Question: I am having a weird problem with the EditText.setError(CharSequence error) method.
This is what it is happening to me:

As you can see, the arrow of the message with the information "Let's write a lot to have the problem with the error message!!" is pointing not to the field where the error is, but to the third EditText! (even when there is not even setError method on that EditText).
I have tried to change the error message by doing the same as in here:
<URL>
but the result is that I can remove the message text of the EditText, or to change the icon itself, but not to change the message.
Anybody knows how to change this error message to remove that arrow?
Thanks a lot for your help!
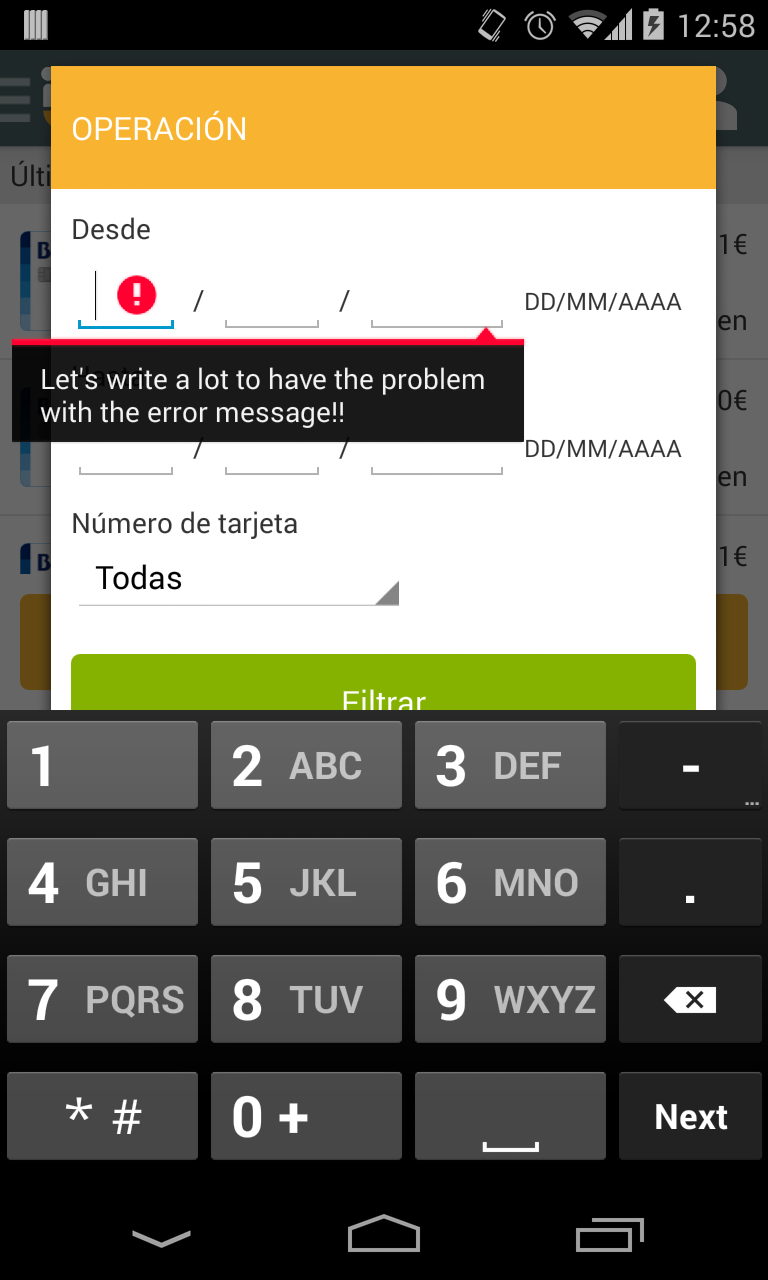
Answer: I couldn't believe that, but i didn't feel good after reading the source code - they really don't consider such a case for a PopUp in error message.
FYI, See 'showError()' of 'Editor' class and methods used as arguments below:
'''
mErrorPopup.showAsDropDown(mTextView, getErrorX(), getErrorY());
mErrorPopup.fixDirection(mErrorPopup.isAboveAnchor());
'''
Painful reality. I guess the wayout is straightforward: write custom error popUp. However, it's too time consuming for such a minor important UI-part (in most cases). If your 'TextView' is wide enough, I'd just use multilined text. Another option (I didn't try it myself, honestly) is to play with LTR-RTL settings - as souce code shows, the , see the source code:
'''
/**
* Returns the X offset to make the pointy top of the error point
* at the middle of the error icon.
*/
private int getErrorX() {
/*
* The "25" is the distance between the point and the right edge
* of the background
*/
final float scale = mTextView.getResources().getDisplayMetrics().density;
final Drawables dr = mTextView.mDrawables;
final int layoutDirection = mTextView.getLayoutDirection();
int errorX;
int offset;
switch (layoutDirection) {
default:
case View.LAYOUT_DIRECTION_LTR:
offset = - (dr != null ? dr.mDrawableSizeRight : 0) / 2 + (int) (25 * scale + 0.5f);
errorX = mTextView.getWidth() - mErrorPopup.getWidth() -
mTextView.getPaddingRight() + offset;
break;
case View.LAYOUT_DIRECTION_RTL:
offset = (dr != null ? dr.mDrawableSizeLeft : 0) / 2 - (int) (25 * scale + 0.5f);
errorX = mTextView.getPaddingLeft() + offset;
break;
}
return errorX;
}
'''
As you see, the RTL setting doesn't care about TextView width, if you play with it, maybe you'll find the way to set the arrow al the left side.
See also <URL>